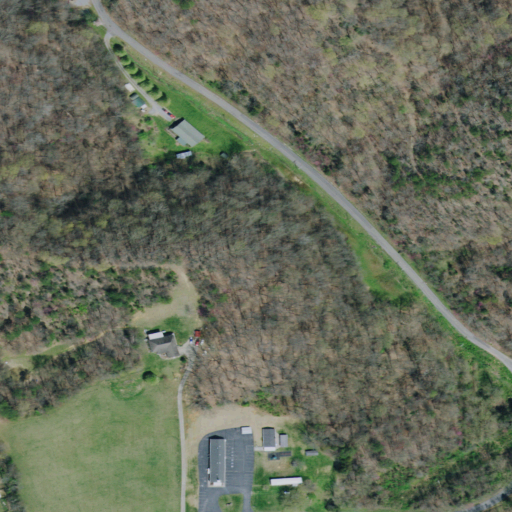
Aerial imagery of gap in Tennessee named Mount Pleasant Gap containing deciduous forest, pasture, open development, low intensity development, and medium intensity development